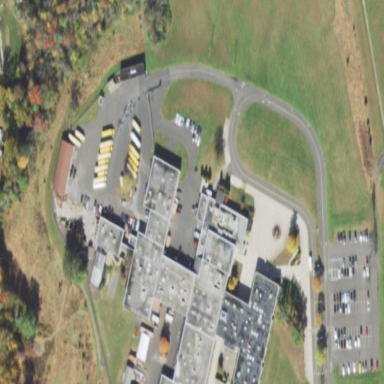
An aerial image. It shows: School building.